Brain MRI, t2w sequence, axial 2D slice.
Patient: age 29, sex M, weight 78 kg, height 1.78 m
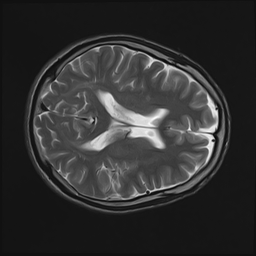